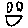
Label: smiley face